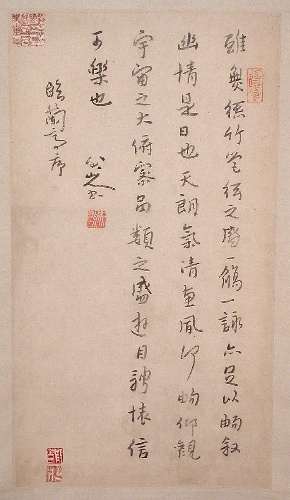
Title: 清   朱耷 （八大山人）	行書節錄王羲之蘭亭序  軸|After Wang Xizhi's "Preface to the Orchid Pavilion Gathering Collection"
Artist: Bada Shanren (Zhu Da)
Artist bio: Chinese, 1626–1705
Date: ca. 1694–96
Object type: Hanging scroll
Classification: Paintings
Medium: Hanging scroll; ink on paper
Culture: China
Period: Qing dynasty (1644–1911)
Dimensions: Image: 18 3/8 x 10 in. (46.7 x 25.4 cm)
Overall with mounting: 66 x 14 1/4 in. (167.6 x 36.2 cm)
Overall with knobs: 66 x 17 1/2 in. (167.6 x 44.5 cm)
Department: Asian Art
Credit line: Bequest of John M. Crawford Jr., 1988
Accession year: 1989
Repository: Metropolitan Museum of Art, New York, NY